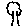
Label: tree